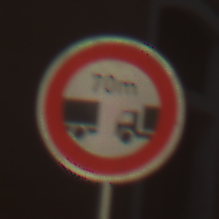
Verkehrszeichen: VerbotUnterschreitenMindestabstand
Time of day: Midday
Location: Outdoor (Urban)
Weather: Clear
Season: NotSpecified
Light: Natural